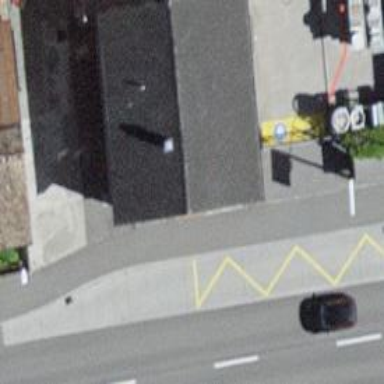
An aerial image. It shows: Platform with shelter for public transport.